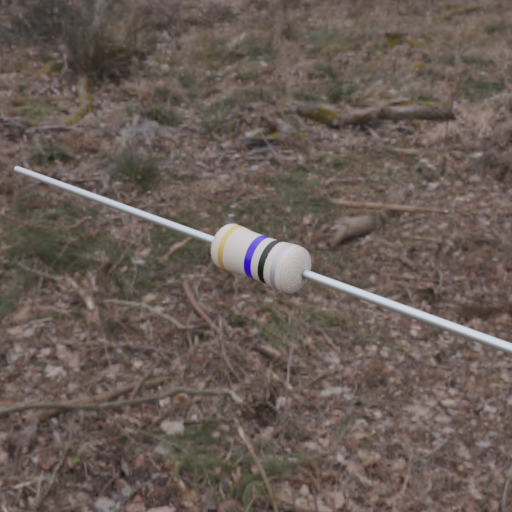
Resistor colour bands (in order): gold, blue, black, silver